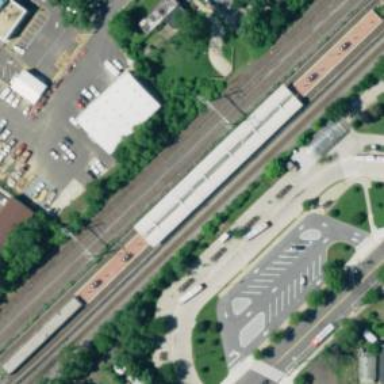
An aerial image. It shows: Platform for public transport and railway services.